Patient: sex F, age 37
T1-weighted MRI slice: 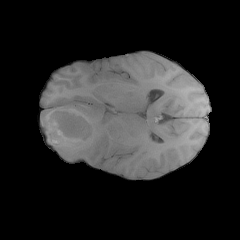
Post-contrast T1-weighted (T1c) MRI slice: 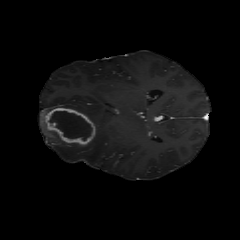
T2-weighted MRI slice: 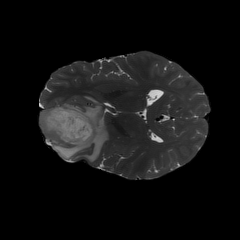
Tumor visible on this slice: yes
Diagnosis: Glioblastoma, IDH-wildtype
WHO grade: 4